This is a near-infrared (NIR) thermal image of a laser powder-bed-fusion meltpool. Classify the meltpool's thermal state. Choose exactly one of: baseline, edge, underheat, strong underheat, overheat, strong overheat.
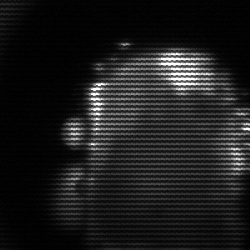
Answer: baseline